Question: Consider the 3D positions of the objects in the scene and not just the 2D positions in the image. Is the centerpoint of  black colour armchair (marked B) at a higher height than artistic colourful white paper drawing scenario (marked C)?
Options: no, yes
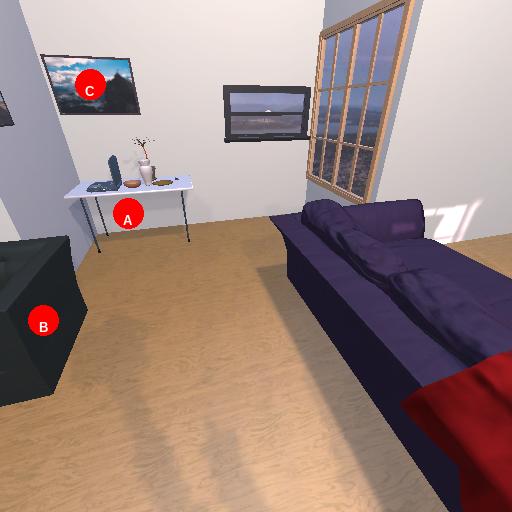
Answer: no